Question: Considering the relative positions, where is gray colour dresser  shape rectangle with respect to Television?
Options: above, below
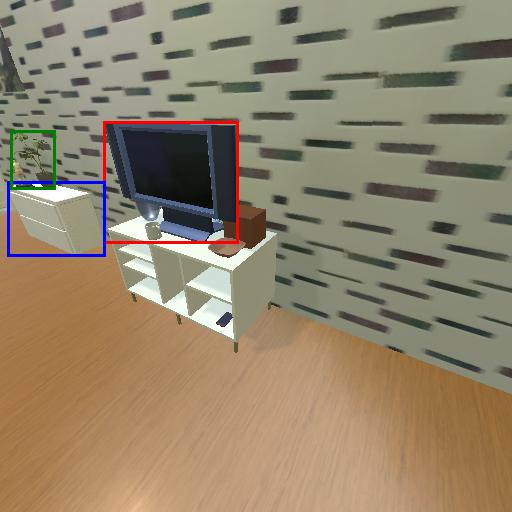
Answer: above